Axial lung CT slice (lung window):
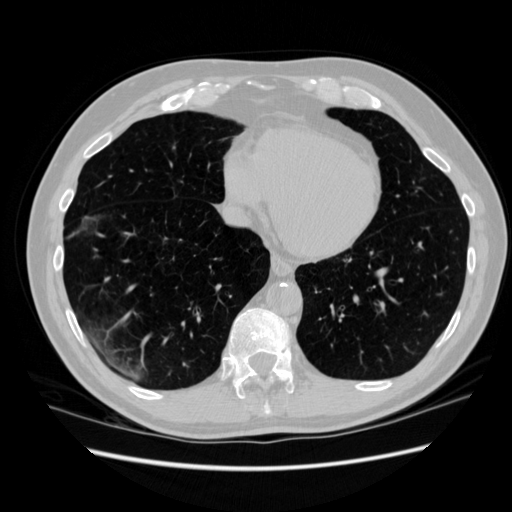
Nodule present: no